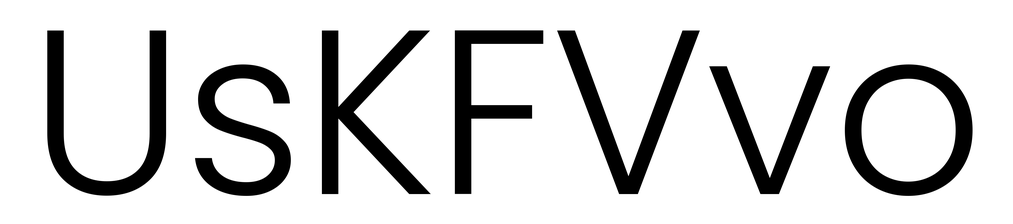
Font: Poppins-Light